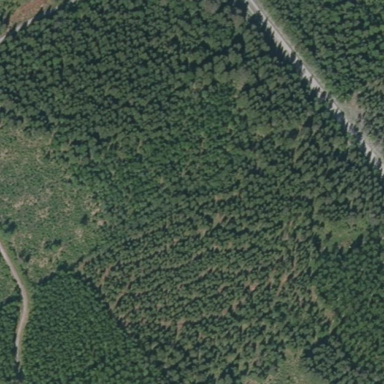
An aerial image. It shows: Forest area.